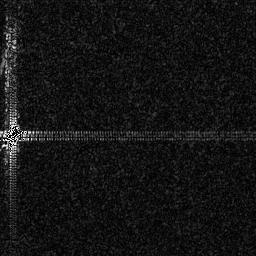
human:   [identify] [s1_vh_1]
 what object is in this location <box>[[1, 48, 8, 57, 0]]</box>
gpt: <ref>1 small ship at the left</ref>